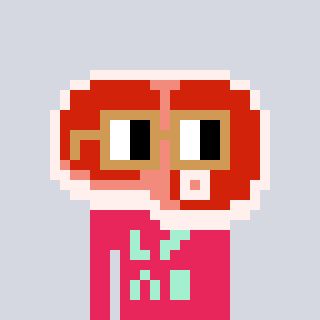
a pixel art character with square brown glasses, a steak-shaped head and a redpinkish-colored body on a cool background